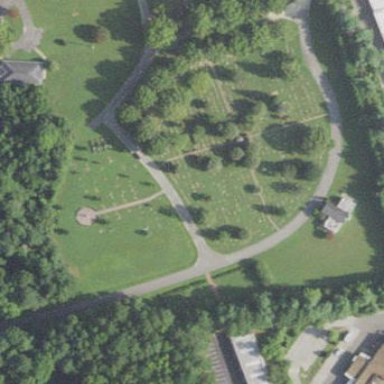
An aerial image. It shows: Sector in the cemetery.